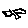
Label: bird